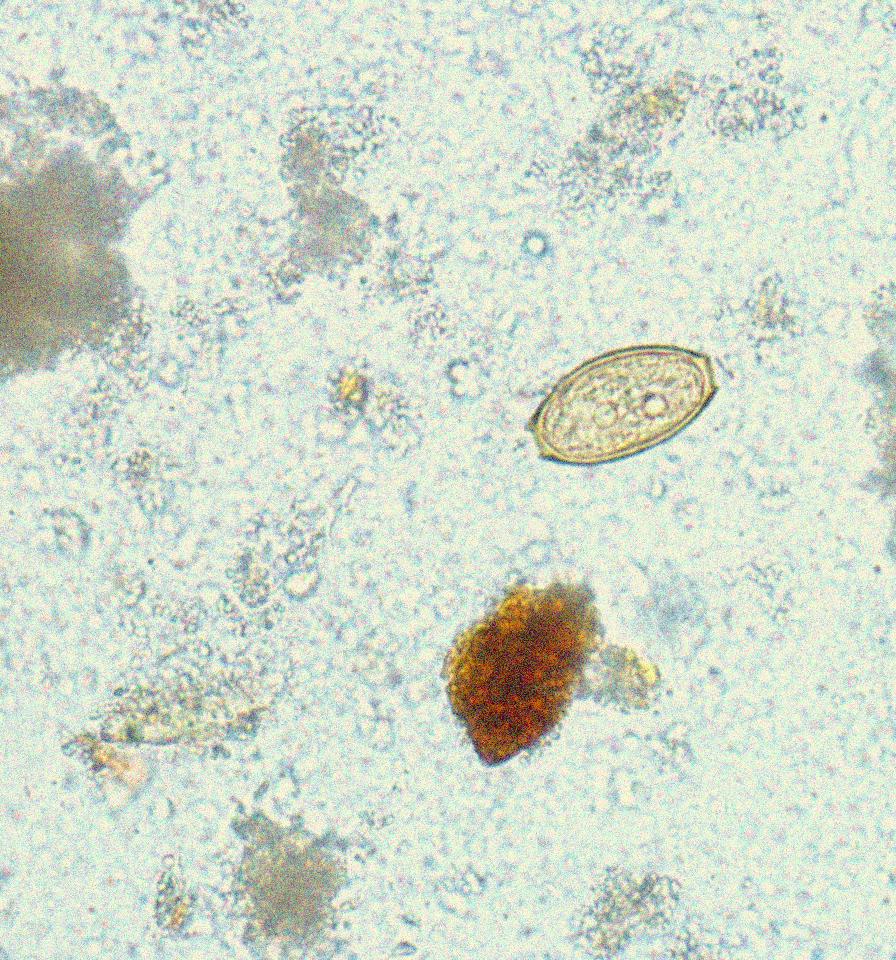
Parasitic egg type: Trichuris trichiura